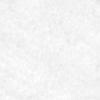
Label: no_change